Question: My device is a Pantech Flex (ATT carrier and rooted)
It will not show up in ADB device chooser
'''
I have created a file /etc/udev/rules.d/51-android.rules
I have created a file /etc/udev/rules.d/50-android.rules
I have created a file /etc/udev/rules.d/70-android.rules
I have edited the file ~/.android/adb_usb.ini
'''
I am running eclipse ADT. I am using ubuntu 13.04
The contents for each of the files are identical (idVendor 10a9 for Pantech):
'''
# ANDROID 3RD PARTY USB VENDOR ID LIST -- DO NOT EDIT.
# USE 'android update adb' TO GENERATE.
# 1 USB VENDOR ID PER LINE.
SUBSYSTEM=="usb", ATTR{idVendor}=="0bb4", MODE="0666", GROUP="plugdev"
SUBSYSTEM=="usb", ATTR{idVendor}=="0b05", MODE="0666", GROUP="plugdev"
SUBSYSTEM=="usb", ATTR{idVendor}=="18d1", MODE="0666", GROUP="plugdev"
SUBSYSTEM=="usb", ATTR{idVendor}=="10a9", MODE="0666", GROUP="plugdev"
SUBSYSTEM=="usb", ATTR{idVendor}=="04e8", MODE="0666", GROUP="plugdev"
'''

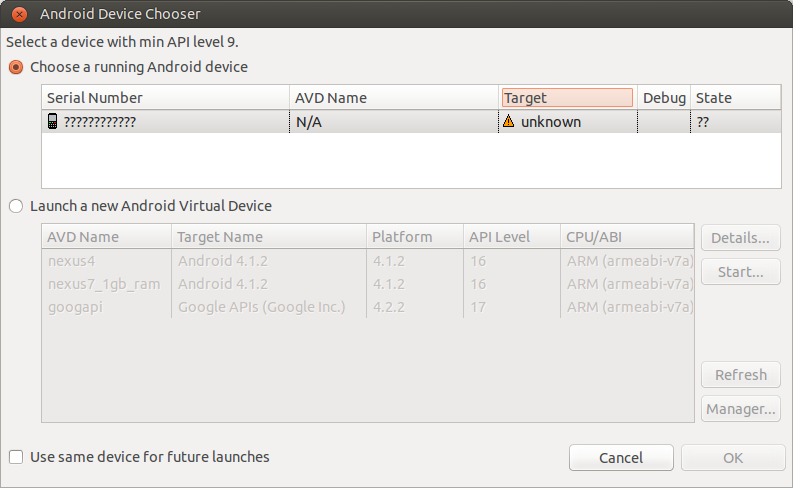
Answer: Turns out that one of those files fixed the problem after a reboot.
No harm in having all of these files if you arnt sure which one your system needs. Its ugly but it works:
'''
/etc/udev/rules.d/51-android.rules
/etc/udev/rules.d/50-android.rules
/etc/udev/rules.d/70-android.rules
~/.android/adb_usb.ini
'''